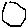
Label: hexagon